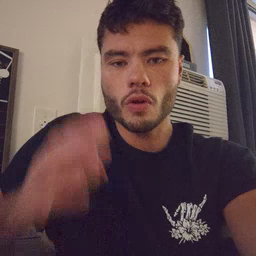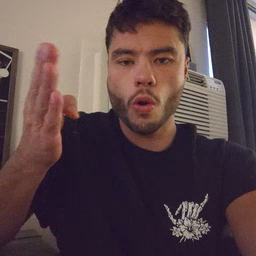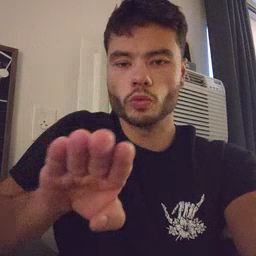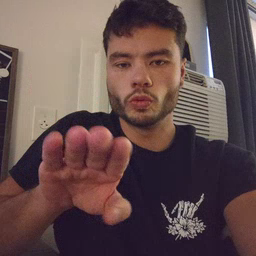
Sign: close